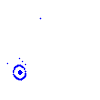
Particle: pion